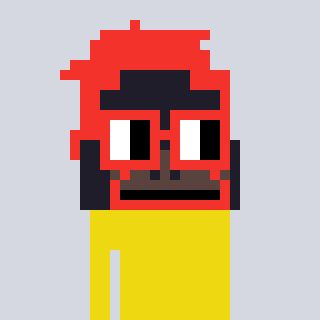
a pixel art character with square red glasses, a orangutan-shaped head and a yellow-colored body on a cool background